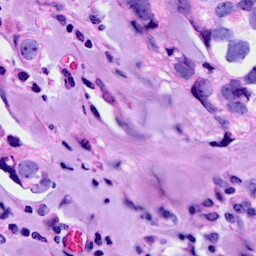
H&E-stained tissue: Breast